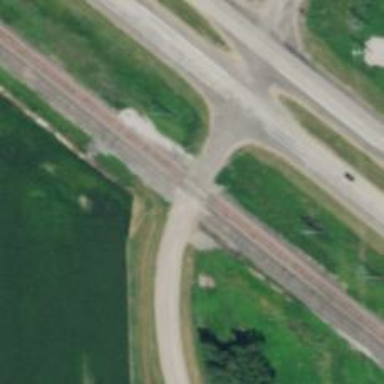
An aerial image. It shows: Railway level crossing.